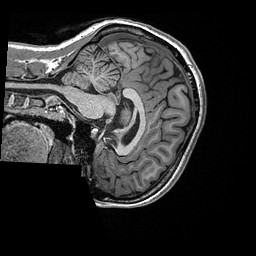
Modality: T1w
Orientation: sagittal
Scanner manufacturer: ge
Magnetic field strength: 3 T
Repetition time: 2.349 s
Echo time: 0.002968 s